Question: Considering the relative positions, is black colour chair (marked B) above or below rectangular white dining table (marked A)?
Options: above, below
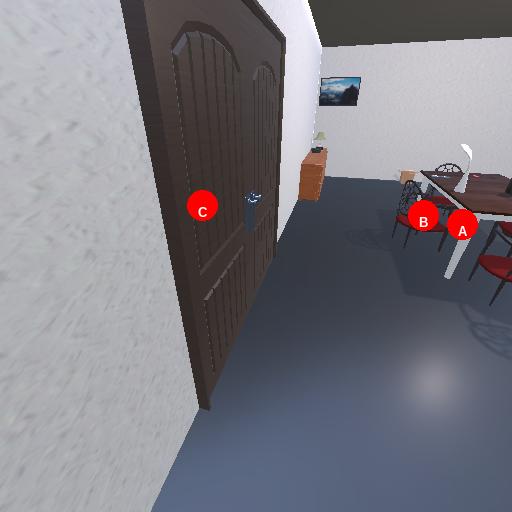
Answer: above